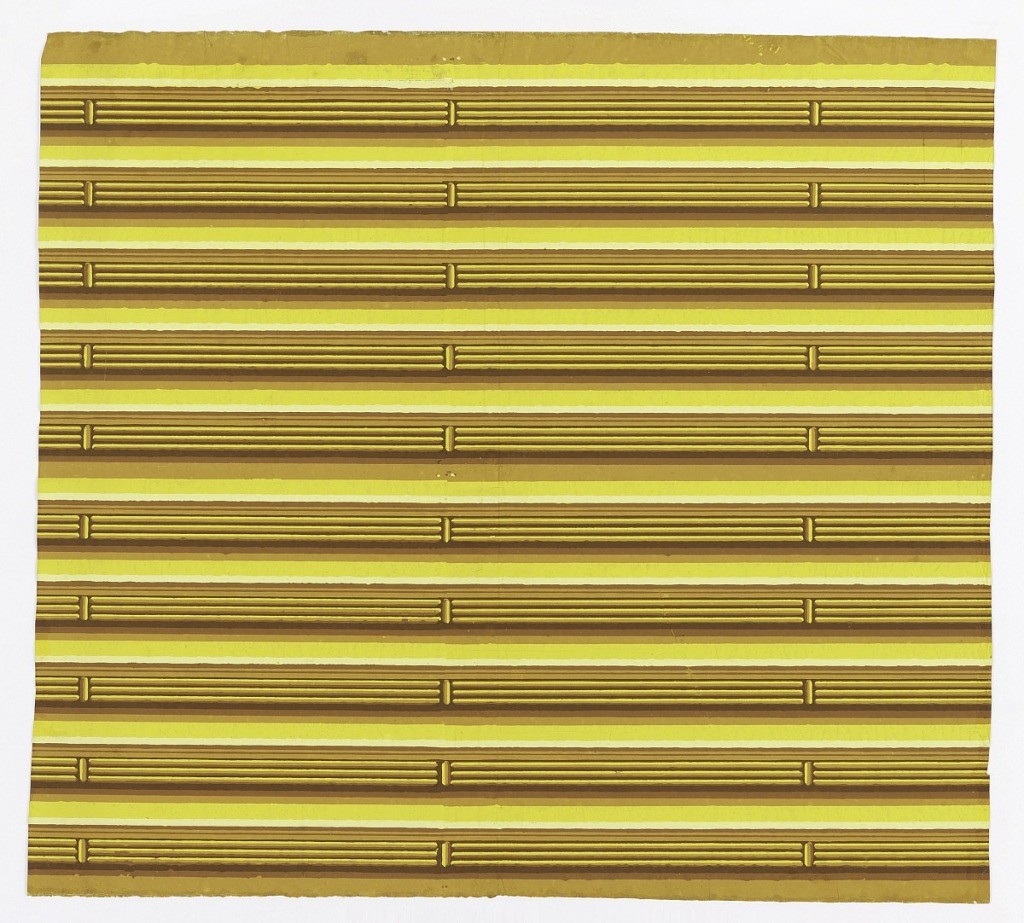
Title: Borders
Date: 1820
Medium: Block-printed on handmade paper
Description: Conventionalized brown bamboo strips in high relief against yellow background. The actual ground of the paper is brown. Two borders included in one width.